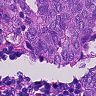
Metastatic tissue present: yes